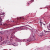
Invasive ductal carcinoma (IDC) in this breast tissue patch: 0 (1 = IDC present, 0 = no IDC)